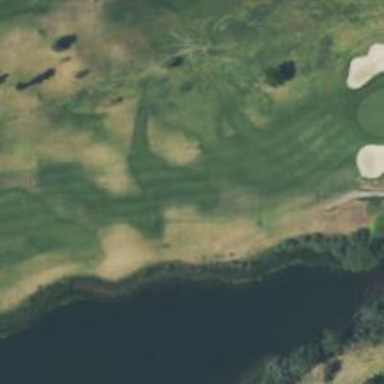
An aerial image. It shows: Golf hole.